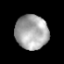
Tissue: prostate
Cell type: T cells
Senescence score: 0.3438
Nuclear area (px): 1101
Mean DAPI intensity: 167.876